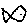
Label: fish